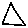
Label: triangle